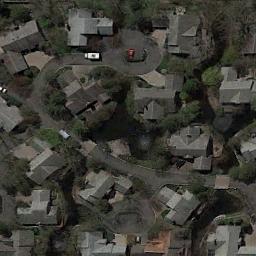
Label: medium_residential